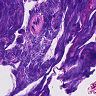
Metastatic tissue present: no